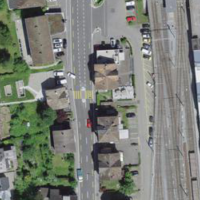
EUNIS habitat code: 57
Species observed at this site:
Clytus arietis